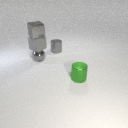
small gray metal sphere in front of small gray metal cylinder